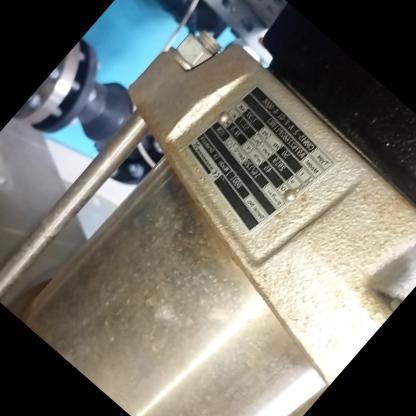
Klasa: tabliczka-znamionowa